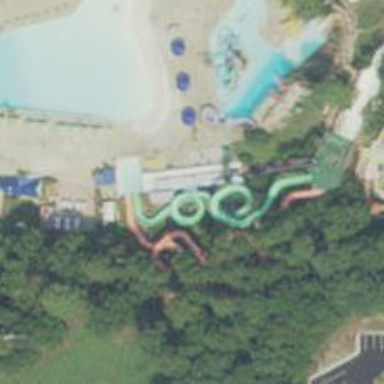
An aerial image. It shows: Water slide attraction.